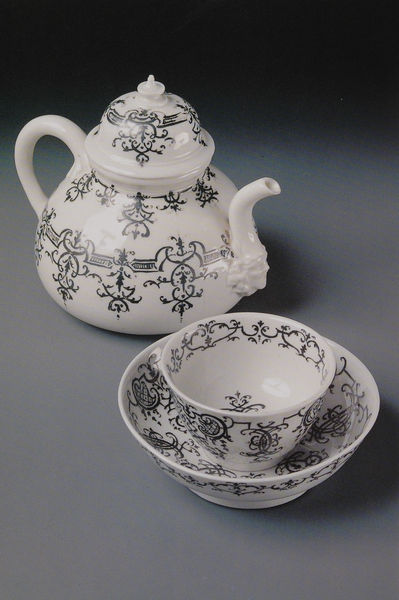
Titel: Teekanne und Koppchen
Künstler: Johann Jakob Irminger
Standort: Dresden
Institution: Zwinger
Schlagwörter: kopf, schatten, weiß, blumen, grau, schwarz, muster, ornament, alt, barock, gesicht, schale, schüssel, teller, bild, pflanzen, borte, rund, henkel, kanne, keramik, ranken, schalen, japan, schnabel, formen, staffage, bordüre, kaffee, floral, ornamente, verzierung, tasse, tee, bauch, bemalt, foto, fotografie, griff, deckel, porzellan, form, schälchen, asien, geschirr, kaffeekanne, service, untertasse, asiatisch, photo, ornamental, china, kännchen, schnute, teekanne, teetasse, meissen, bemalung, oma, verzeirung, verzierungen, set, tülle, ausguss, tekanne, handbemalt, fernost, koppchen, teeservice, musterug, schaale, teeschale, teeserivce, teeset, zierstreifen, 18., kein henkel, teekrug, htasse